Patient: sex F, age 39
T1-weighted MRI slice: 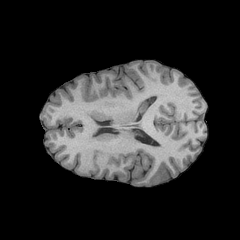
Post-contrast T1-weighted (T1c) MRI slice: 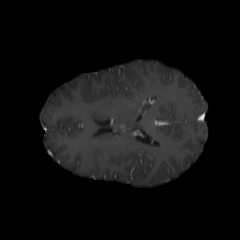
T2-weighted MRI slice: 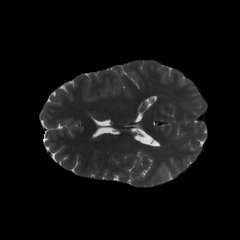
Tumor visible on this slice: yes
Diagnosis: Astrocytoma, IDH-mutant
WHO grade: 4